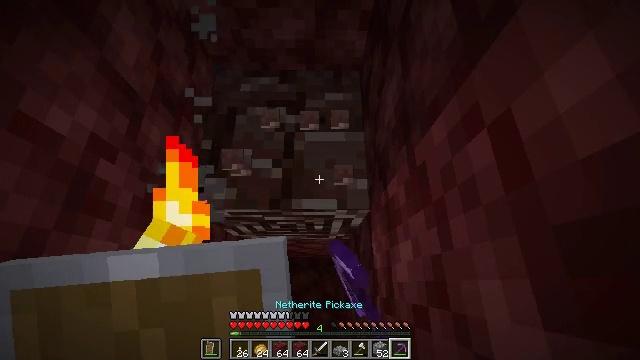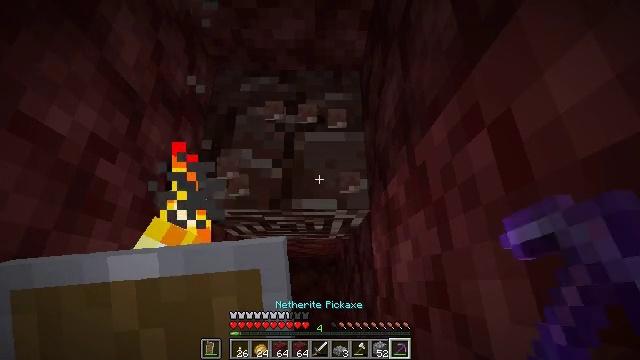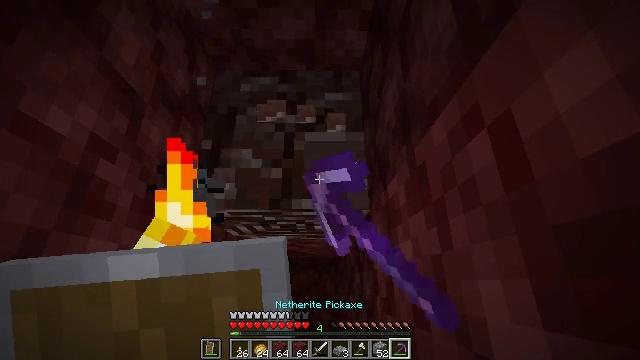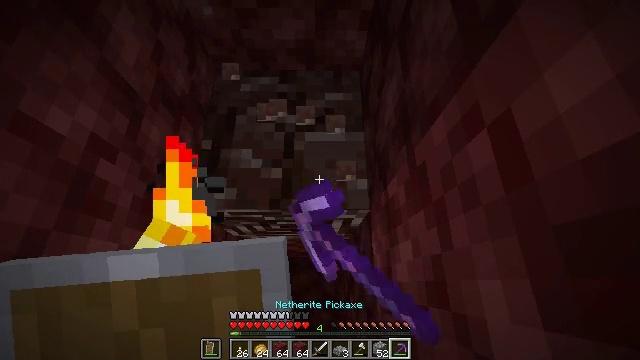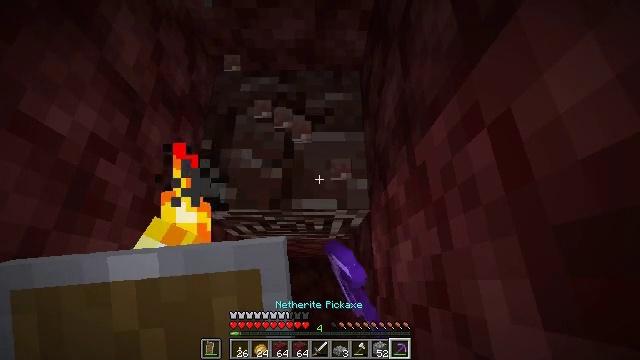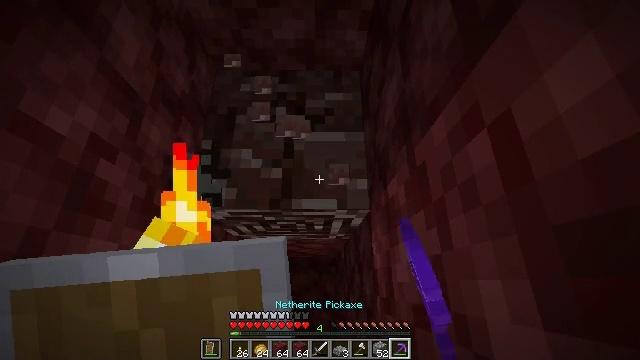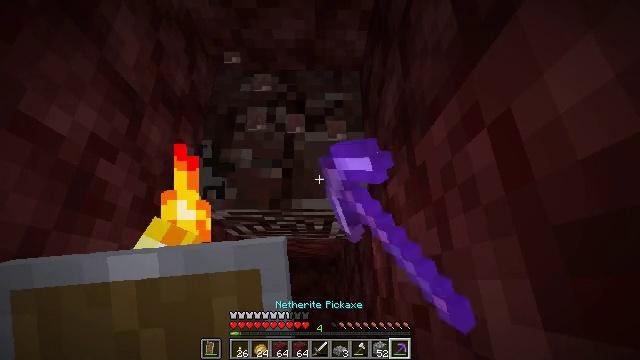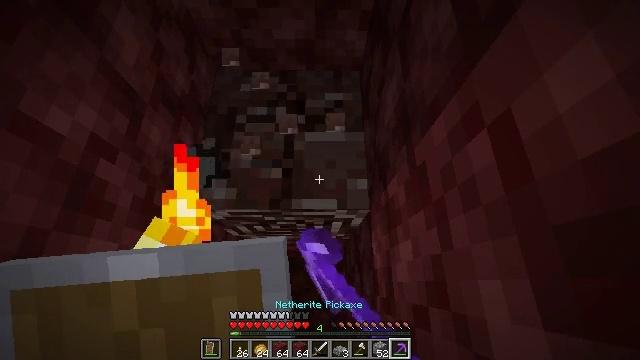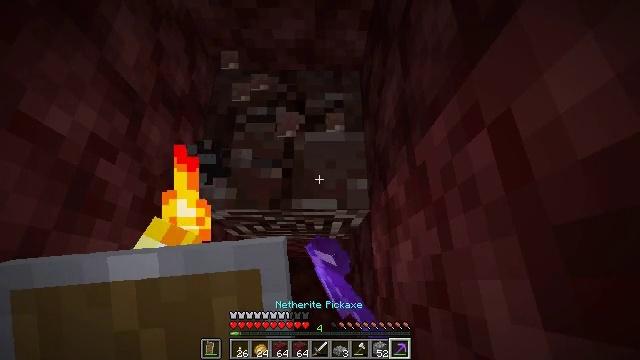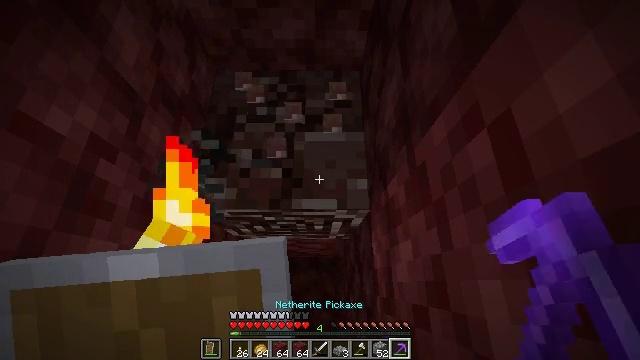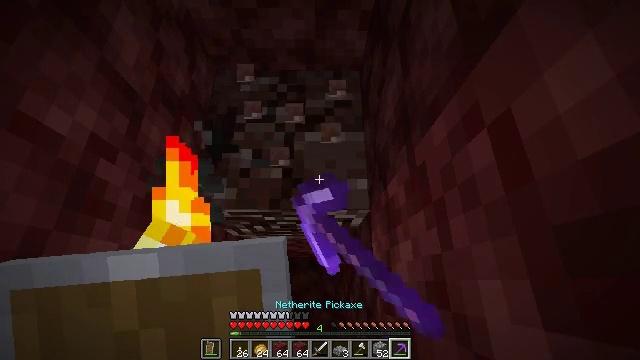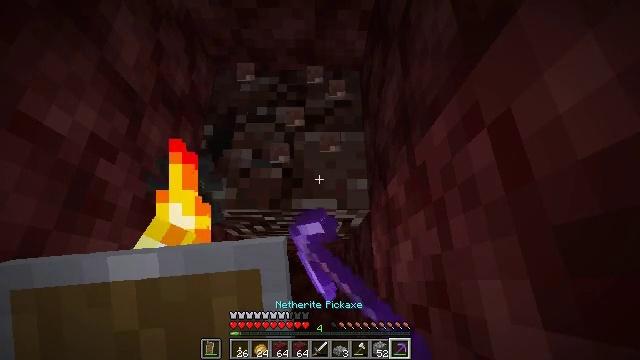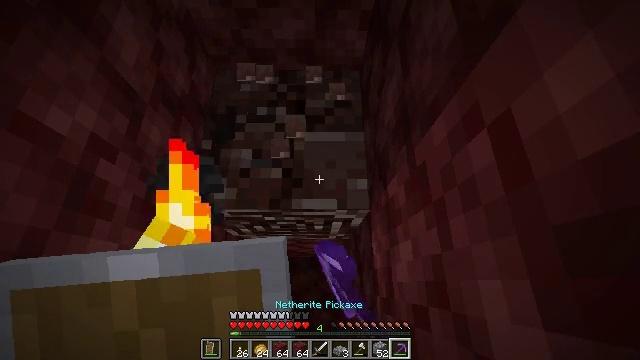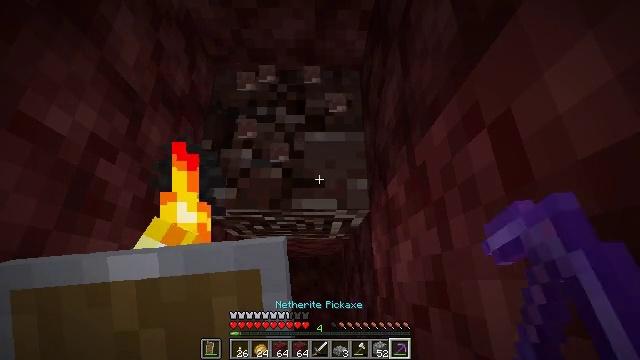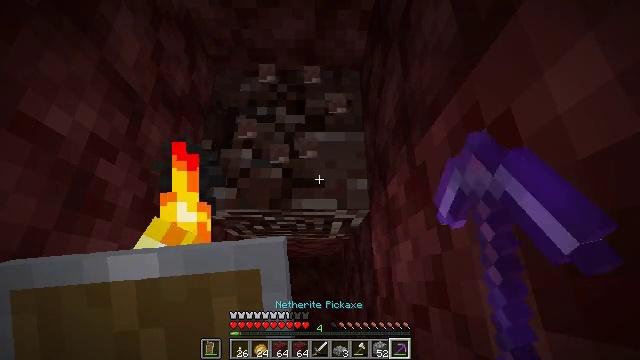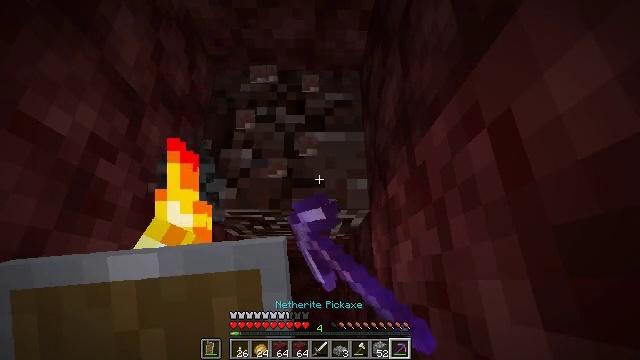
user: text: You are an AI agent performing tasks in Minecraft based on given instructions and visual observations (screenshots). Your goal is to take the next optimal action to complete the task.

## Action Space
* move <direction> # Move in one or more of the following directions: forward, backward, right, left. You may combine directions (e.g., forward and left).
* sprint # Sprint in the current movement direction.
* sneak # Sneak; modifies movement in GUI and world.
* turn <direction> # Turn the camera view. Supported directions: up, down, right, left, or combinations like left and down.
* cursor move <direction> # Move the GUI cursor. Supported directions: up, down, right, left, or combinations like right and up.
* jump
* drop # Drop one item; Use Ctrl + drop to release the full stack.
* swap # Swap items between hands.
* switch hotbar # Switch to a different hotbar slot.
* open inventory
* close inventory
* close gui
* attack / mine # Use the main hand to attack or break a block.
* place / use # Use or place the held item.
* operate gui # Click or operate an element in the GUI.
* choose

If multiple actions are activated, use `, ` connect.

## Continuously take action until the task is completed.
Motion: motion action
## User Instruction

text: Mine the ancient debris in the Nether.
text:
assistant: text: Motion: attack / mine
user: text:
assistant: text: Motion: attack / mine
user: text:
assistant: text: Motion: attack / mine
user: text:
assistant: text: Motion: attack / mine
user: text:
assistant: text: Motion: attack / mine
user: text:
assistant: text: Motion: attack / mine
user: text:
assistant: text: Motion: attack / mine
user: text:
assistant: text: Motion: attack / mine
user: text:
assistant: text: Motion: attack / mine
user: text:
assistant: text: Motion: attack / mine
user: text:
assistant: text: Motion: attack / mine
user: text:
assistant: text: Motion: attack / mine
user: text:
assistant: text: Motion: attack / mine
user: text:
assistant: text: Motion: attack / mine
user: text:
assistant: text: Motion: attack / mine
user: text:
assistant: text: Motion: attack / mine
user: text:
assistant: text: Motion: attack / mine
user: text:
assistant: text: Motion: attack / mine
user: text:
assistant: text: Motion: attack / mine
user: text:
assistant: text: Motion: attack / mine
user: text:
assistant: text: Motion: attack / mine
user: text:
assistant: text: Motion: attack / mine
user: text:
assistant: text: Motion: attack / mine
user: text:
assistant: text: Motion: attack / mine
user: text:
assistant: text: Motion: attack / mine
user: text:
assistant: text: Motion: attack / mine
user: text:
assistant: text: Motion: attack / mine
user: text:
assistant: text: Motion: no_op